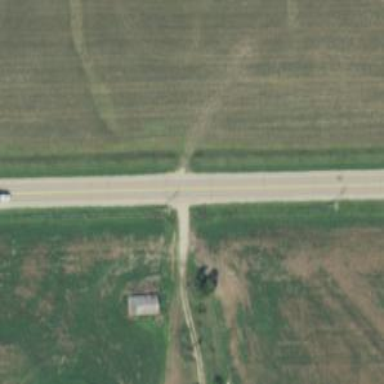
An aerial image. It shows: Asphalt road classified as tertiary.